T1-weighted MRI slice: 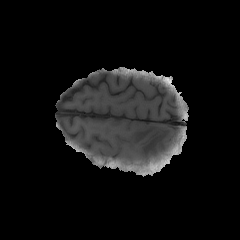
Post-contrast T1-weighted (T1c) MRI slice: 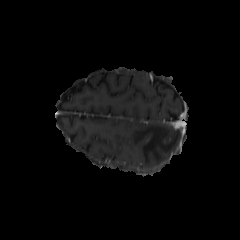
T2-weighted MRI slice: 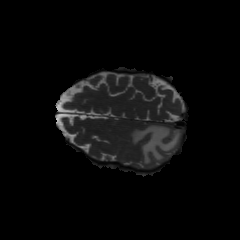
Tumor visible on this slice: yes